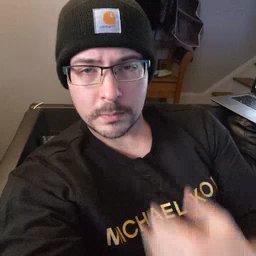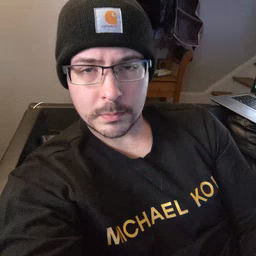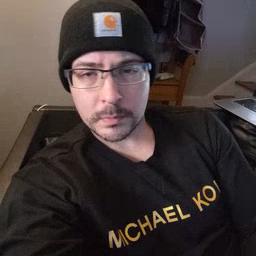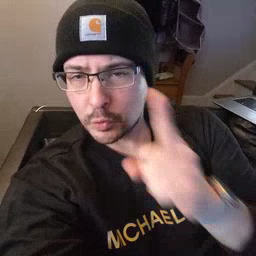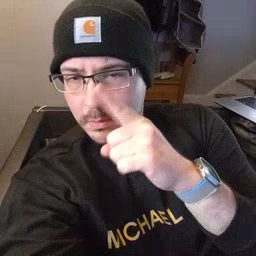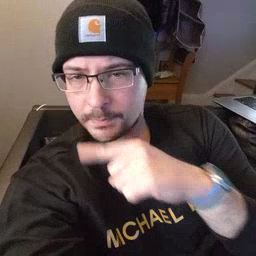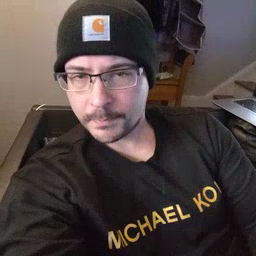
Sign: pretend